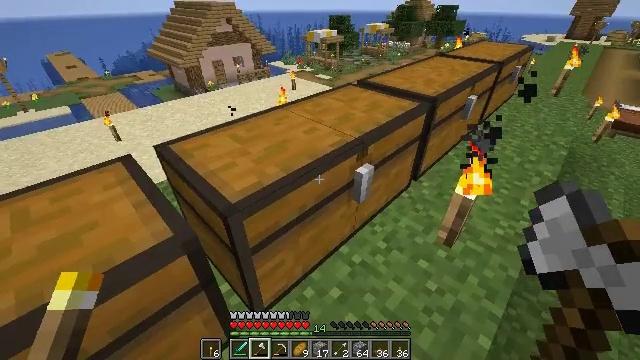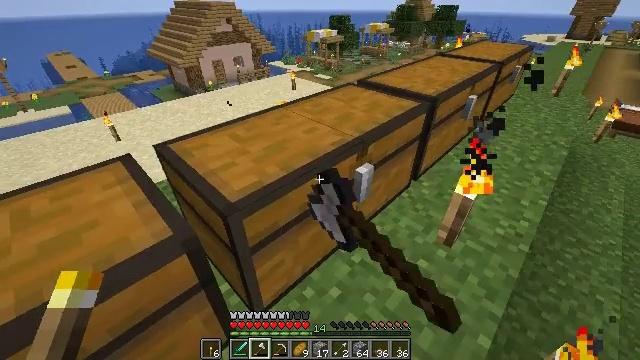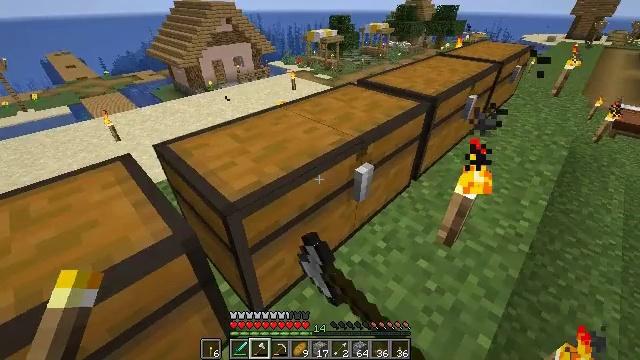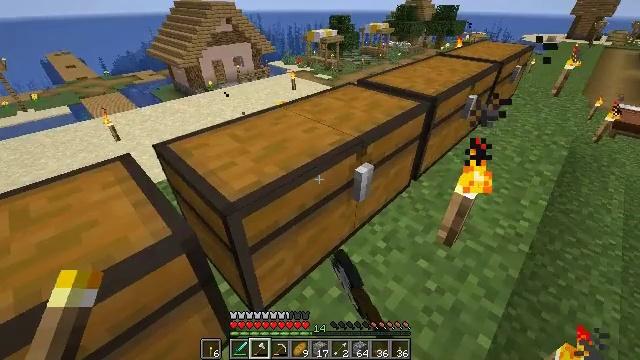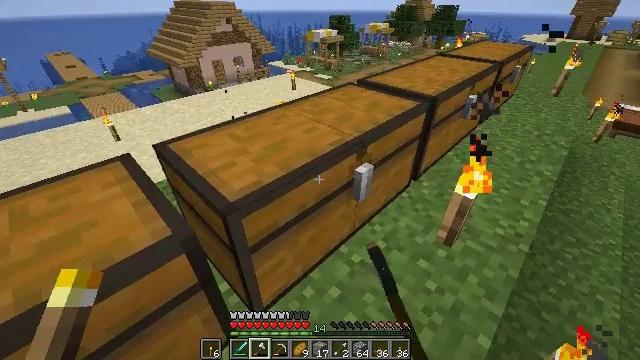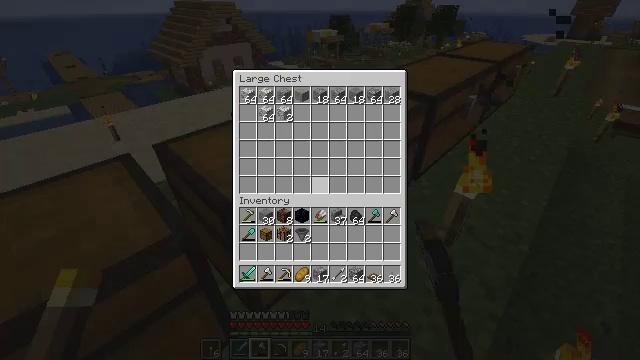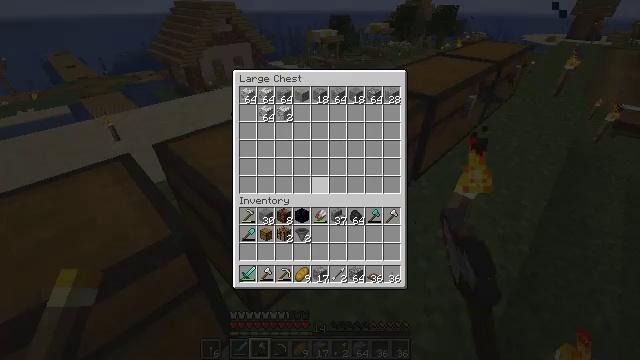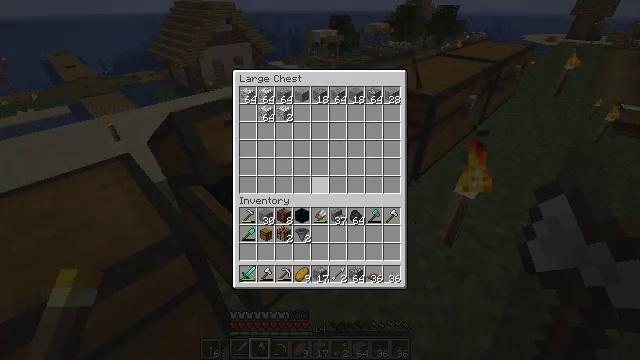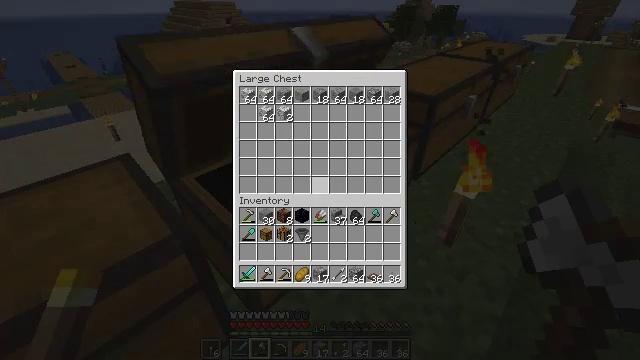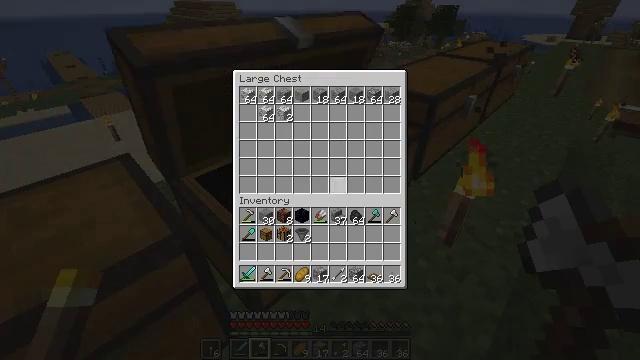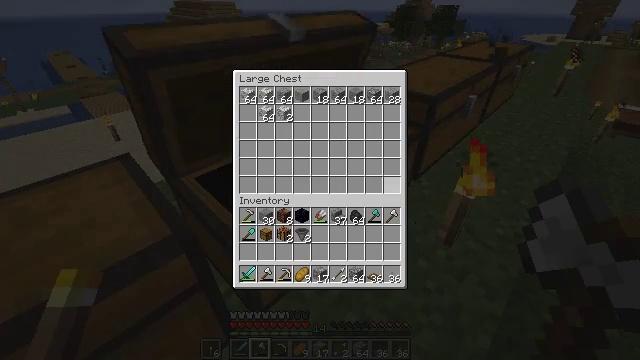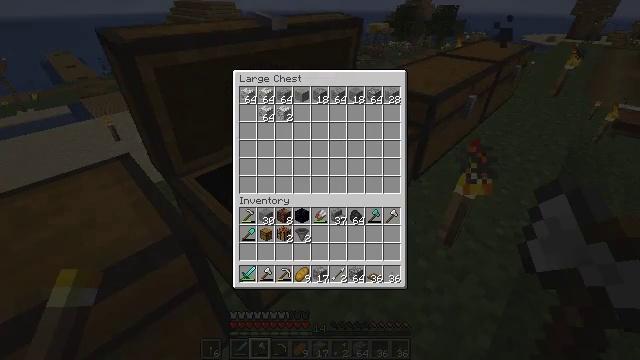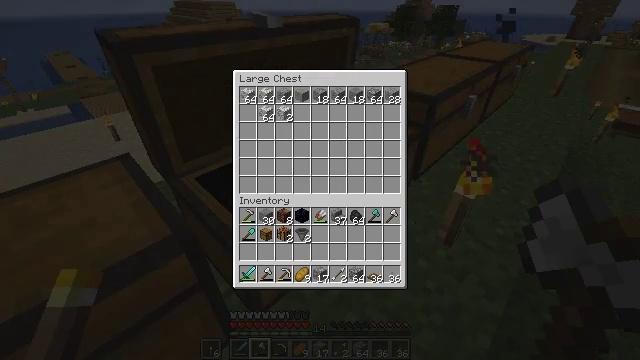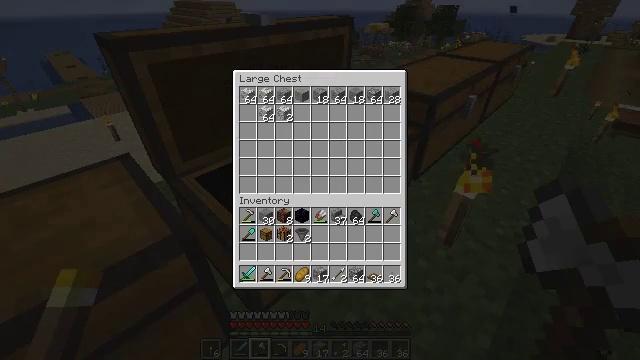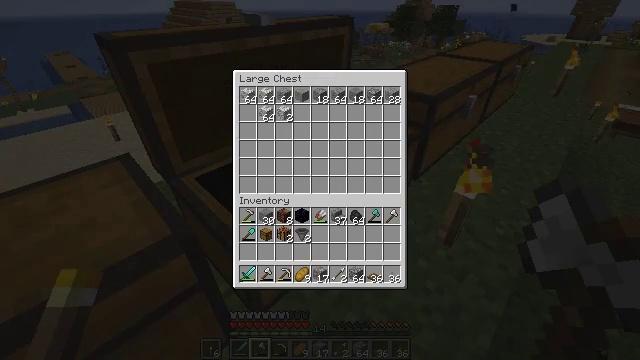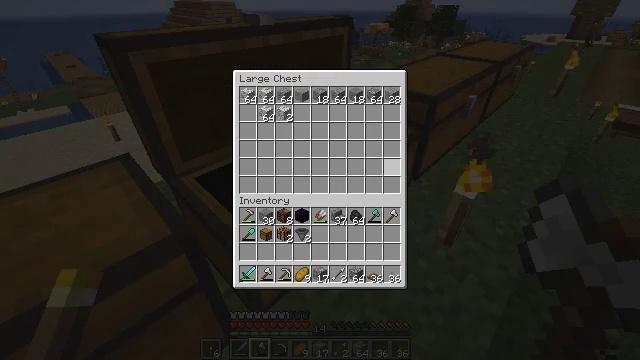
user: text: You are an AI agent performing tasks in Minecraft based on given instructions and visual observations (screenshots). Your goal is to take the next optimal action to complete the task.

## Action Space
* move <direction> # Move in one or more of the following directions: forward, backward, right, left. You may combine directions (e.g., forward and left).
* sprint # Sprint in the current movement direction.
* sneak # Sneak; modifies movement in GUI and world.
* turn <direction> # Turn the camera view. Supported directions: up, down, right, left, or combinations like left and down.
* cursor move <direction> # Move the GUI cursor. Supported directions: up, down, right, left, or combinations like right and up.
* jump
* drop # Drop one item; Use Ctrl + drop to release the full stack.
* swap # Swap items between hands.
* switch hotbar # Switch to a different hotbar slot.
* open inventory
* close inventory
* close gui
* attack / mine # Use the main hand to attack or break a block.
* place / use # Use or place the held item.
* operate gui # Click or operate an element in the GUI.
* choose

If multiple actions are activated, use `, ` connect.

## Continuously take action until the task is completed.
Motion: motion action
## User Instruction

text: Gather grass block for landscaping.
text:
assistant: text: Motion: use / place
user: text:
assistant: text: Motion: use / place
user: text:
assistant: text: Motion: no_op
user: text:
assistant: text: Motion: no_op
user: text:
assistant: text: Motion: open gui
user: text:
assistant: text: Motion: no_op
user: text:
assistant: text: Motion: no_op
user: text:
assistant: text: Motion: no_op
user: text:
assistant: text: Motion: cursor move right
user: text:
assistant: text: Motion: cursor move right and down
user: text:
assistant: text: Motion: cursor move right
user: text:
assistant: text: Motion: no_op
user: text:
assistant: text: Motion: cursor move up
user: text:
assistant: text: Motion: cursor move up
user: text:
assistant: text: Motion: no_op
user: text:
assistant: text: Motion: no_op
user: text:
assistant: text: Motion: cursor move left
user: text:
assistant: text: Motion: cursor move down
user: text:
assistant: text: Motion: no_op
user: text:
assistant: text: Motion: sneak
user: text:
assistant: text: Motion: sneak
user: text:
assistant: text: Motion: sneak
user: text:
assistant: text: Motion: sneak
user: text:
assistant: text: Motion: sneak, cursor move left
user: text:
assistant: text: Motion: sneak, cursor move down
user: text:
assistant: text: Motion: sneak, cursor move down
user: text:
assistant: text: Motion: sneak, cursor move down
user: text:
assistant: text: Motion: sneak, cursor move down
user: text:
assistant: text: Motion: sneak, cursor move left
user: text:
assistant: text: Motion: sneak, cursor move left